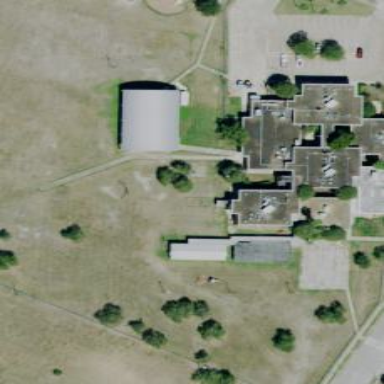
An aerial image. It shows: School.